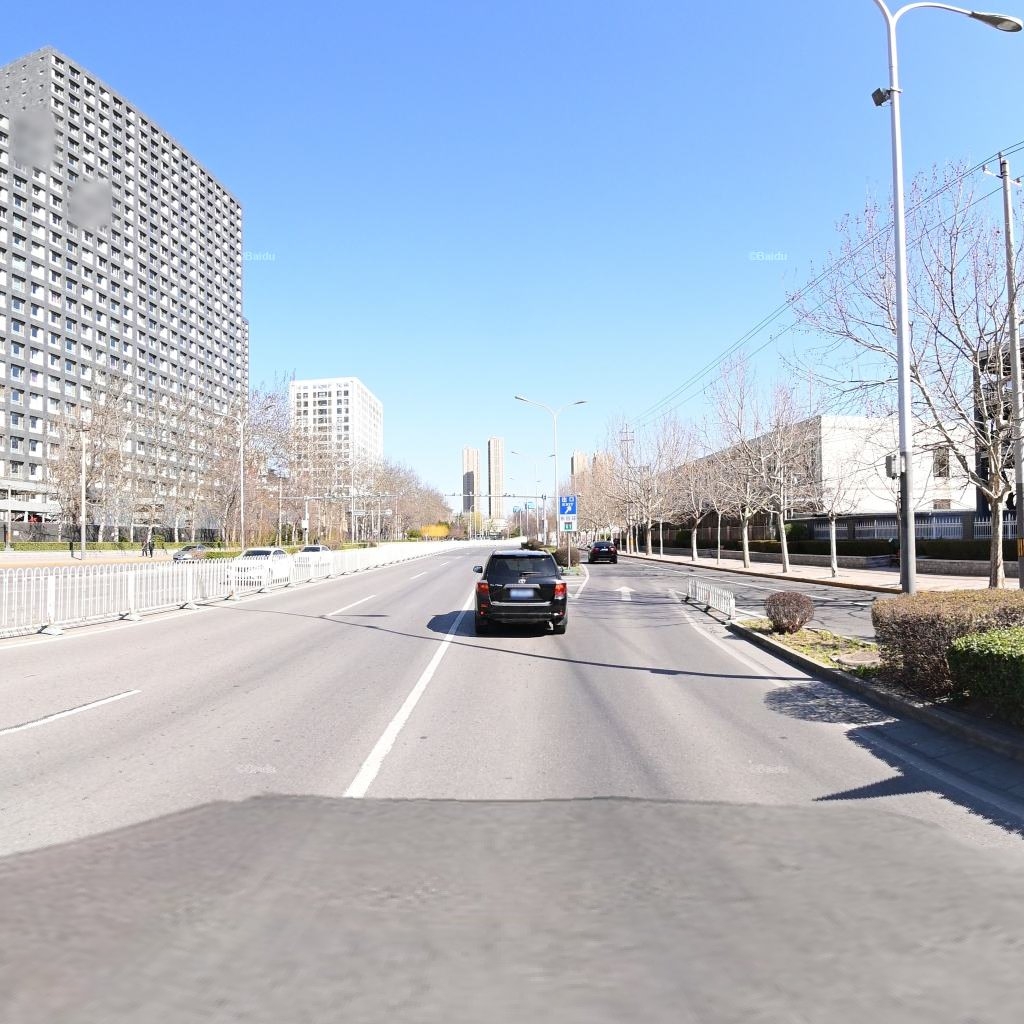
Region: Chaoyang
Road damage annotations: manhole cover, longitudinal patch